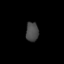
Tissue: lung
Cell type: Epithelial cells
Senescence score: 0.1621
Nuclear area (px): 241
Mean DAPI intensity: 72.12